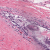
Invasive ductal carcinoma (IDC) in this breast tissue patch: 0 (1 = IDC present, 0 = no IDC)